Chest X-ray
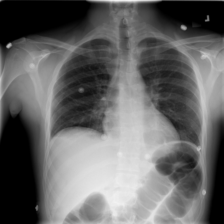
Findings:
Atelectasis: negative
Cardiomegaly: negative
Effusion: positive
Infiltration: negative
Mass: negative
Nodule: negative
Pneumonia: negative
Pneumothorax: negative
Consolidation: negative
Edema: negative
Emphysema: negative
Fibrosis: negative
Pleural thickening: negative
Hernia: negative